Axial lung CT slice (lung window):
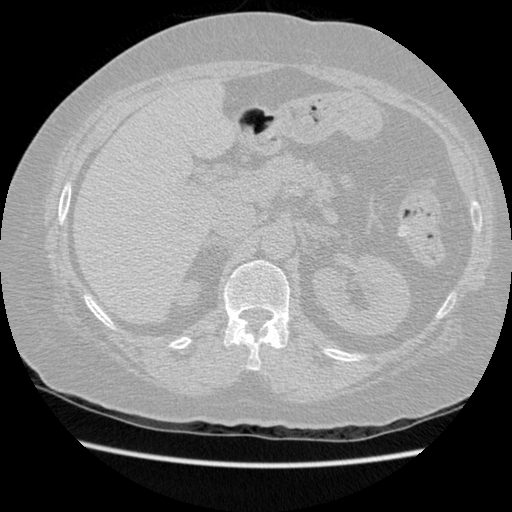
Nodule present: no